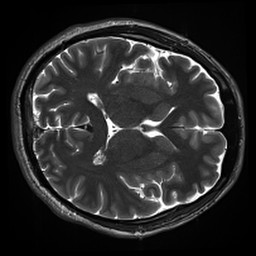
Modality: inplaneT2
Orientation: axial
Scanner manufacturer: siemens
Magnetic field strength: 3 T
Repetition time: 11 s
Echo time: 0.059 s